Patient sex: M
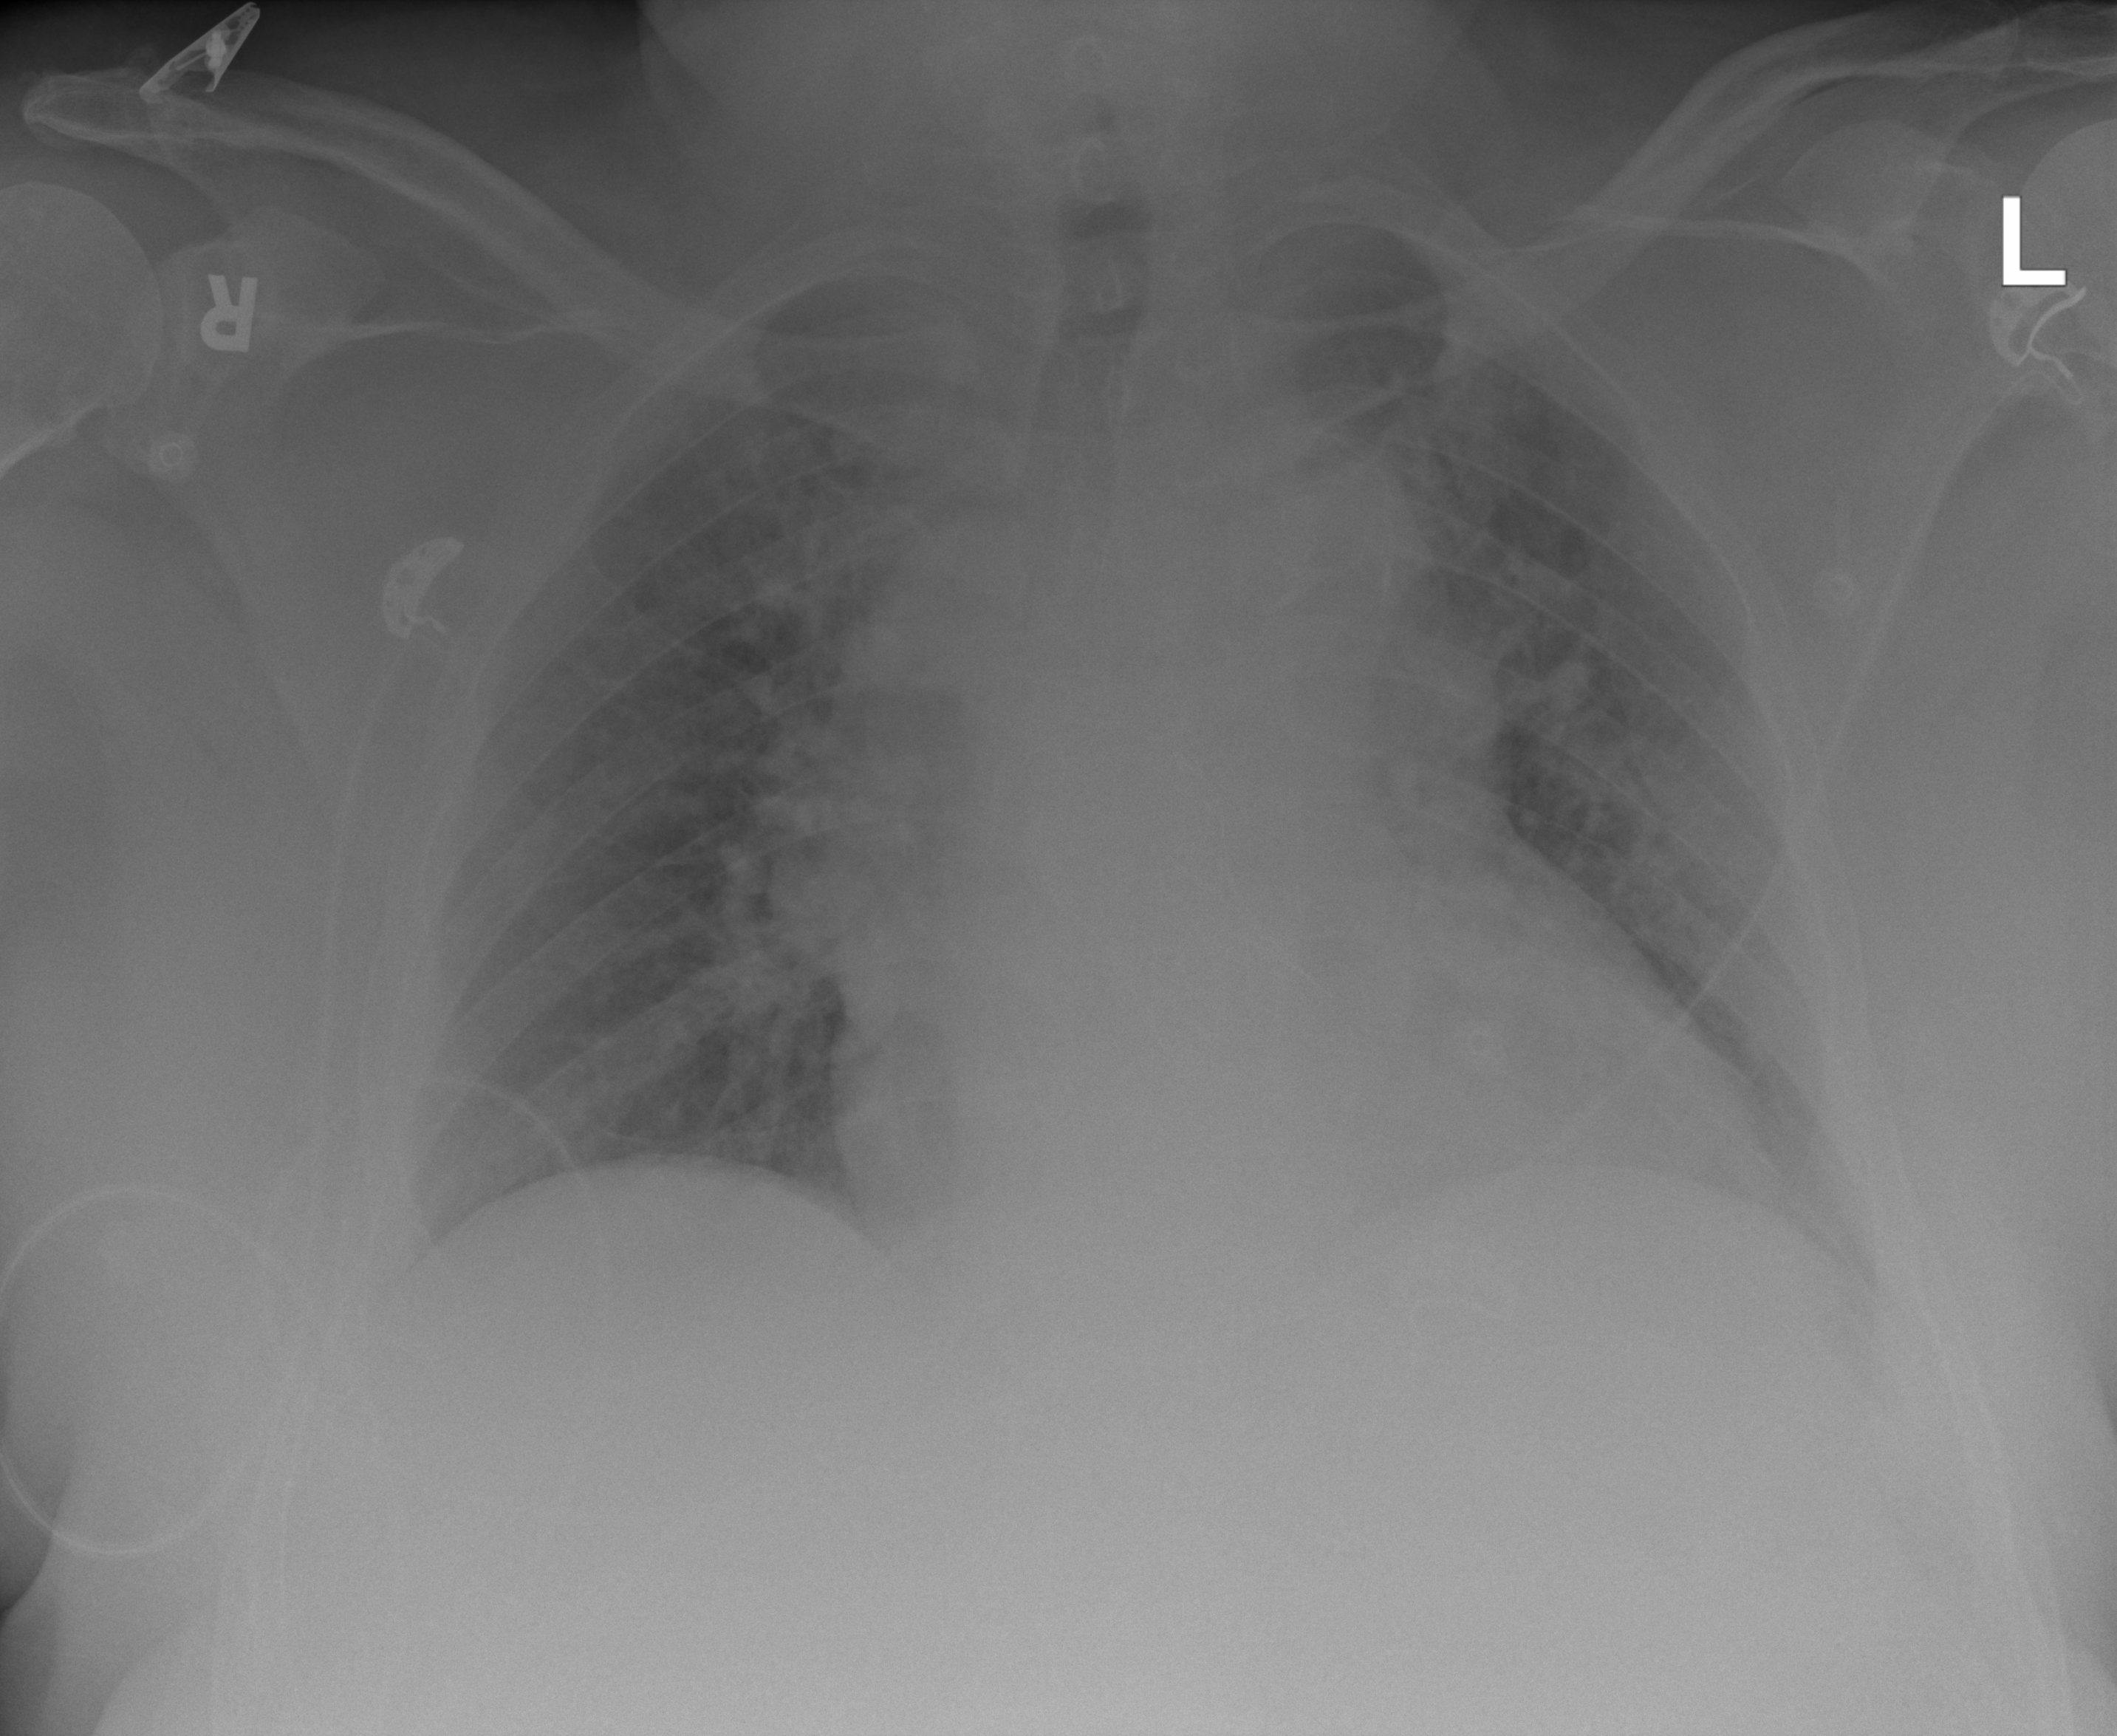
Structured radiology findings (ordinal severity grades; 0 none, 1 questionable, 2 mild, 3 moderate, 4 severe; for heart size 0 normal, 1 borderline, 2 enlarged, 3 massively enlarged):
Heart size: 2
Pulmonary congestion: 3
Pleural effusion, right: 0
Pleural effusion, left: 0
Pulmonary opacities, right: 0
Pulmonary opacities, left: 0
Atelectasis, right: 0
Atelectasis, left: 0